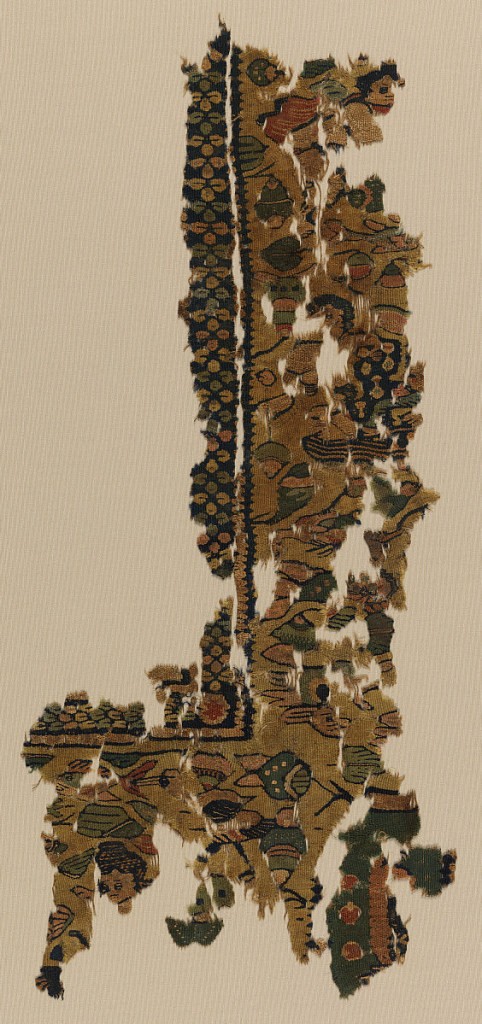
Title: Border
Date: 6th century
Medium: warp: S-spun wool; wefts: S-spun linen, S-spun wools Technique: plain weave with discontinuous wefts (tapestry) with dovetail interlocking and open slits
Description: Fragmentary remains of wide tapestry border containing polychrome figures. Extremely fine, even weaving. Among the figures are a human face with a black turban in three-quarter profile; a fantastical face with rabbit ears; vegetal motifs. The center panel is set off by a blue dovetailed border. Within it, on a blue ground, pale polychrome forms possibly a row of interconnected crosses. At the bottom, a red cross in a natural halo.
In red, pink, blue and black dyed wools on a natural-colored ground.